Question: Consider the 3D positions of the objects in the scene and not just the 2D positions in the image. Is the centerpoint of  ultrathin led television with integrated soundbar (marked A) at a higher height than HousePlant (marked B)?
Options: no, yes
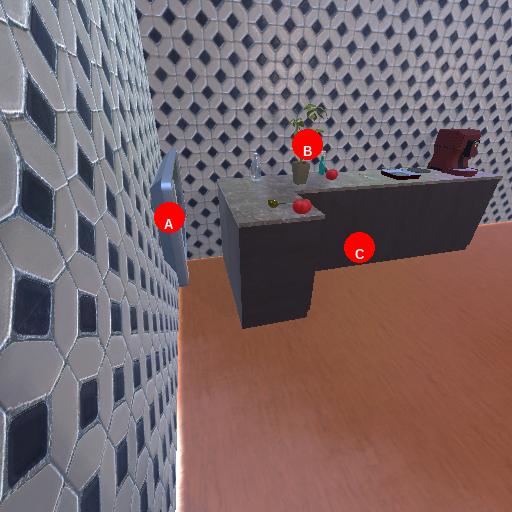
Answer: no